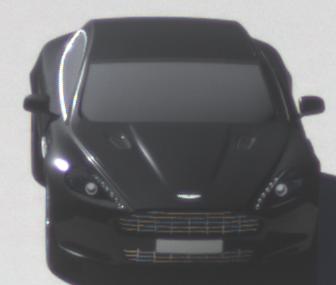
Make: Aston Martin
Model: Rapide
Detailed model: Rapide
Model produced from: 2010/03
Model produced until: 2013/07
Doors: 5
Color: black
Road condition: wet road
Daytime: midday
Contrast: high contrast